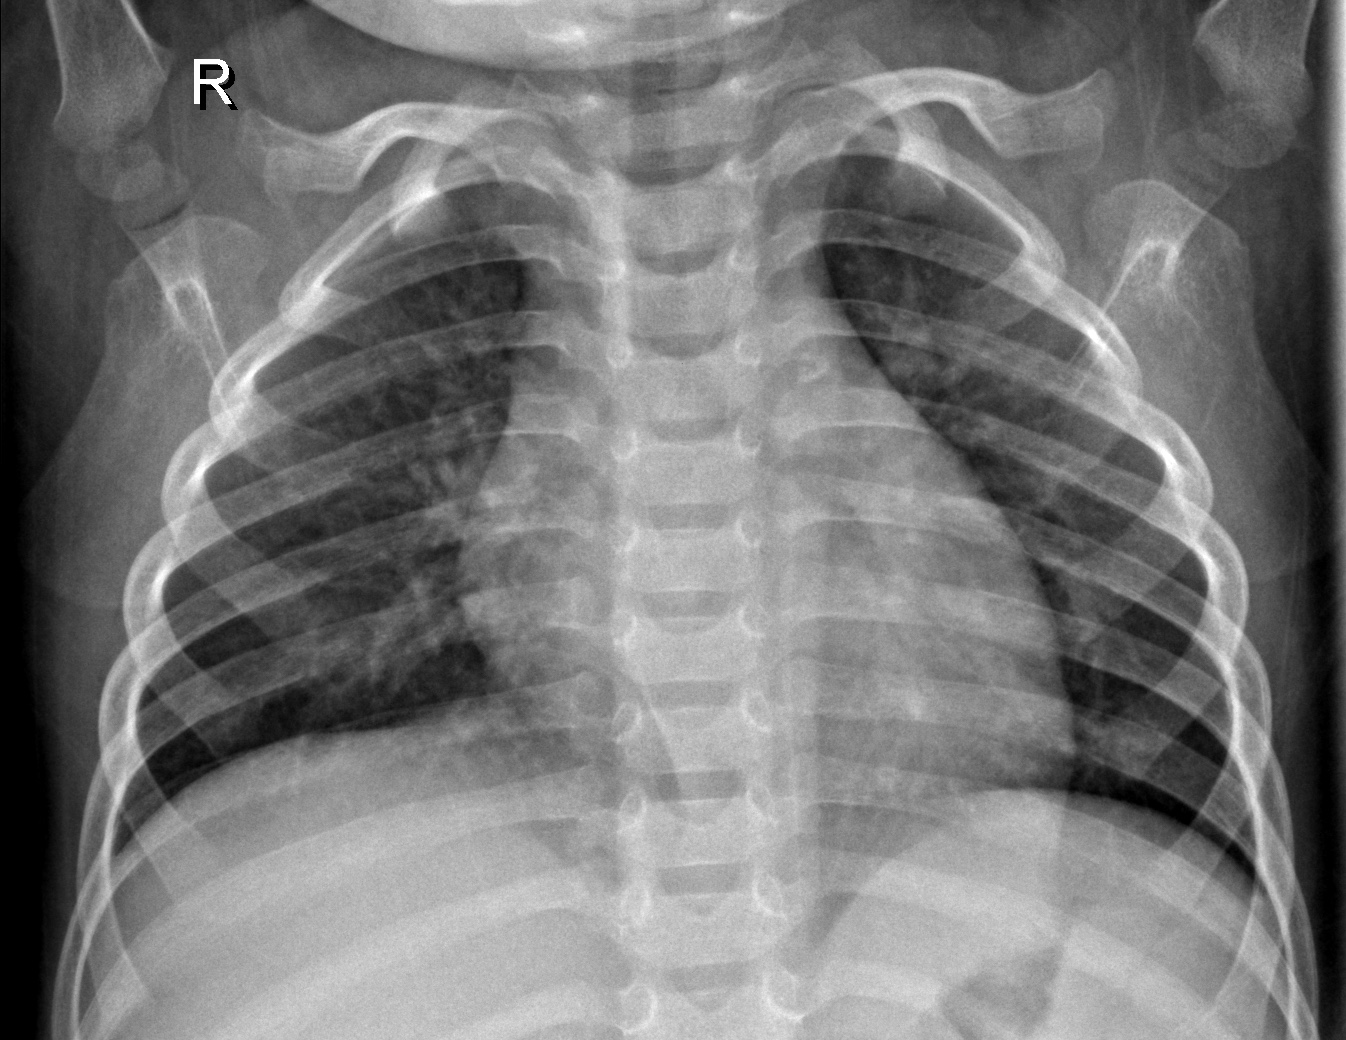
Diagnosis: NORMAL